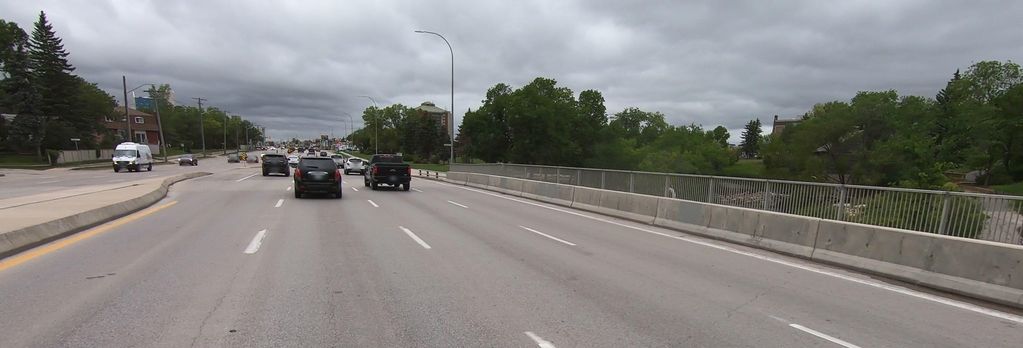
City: winnipeg